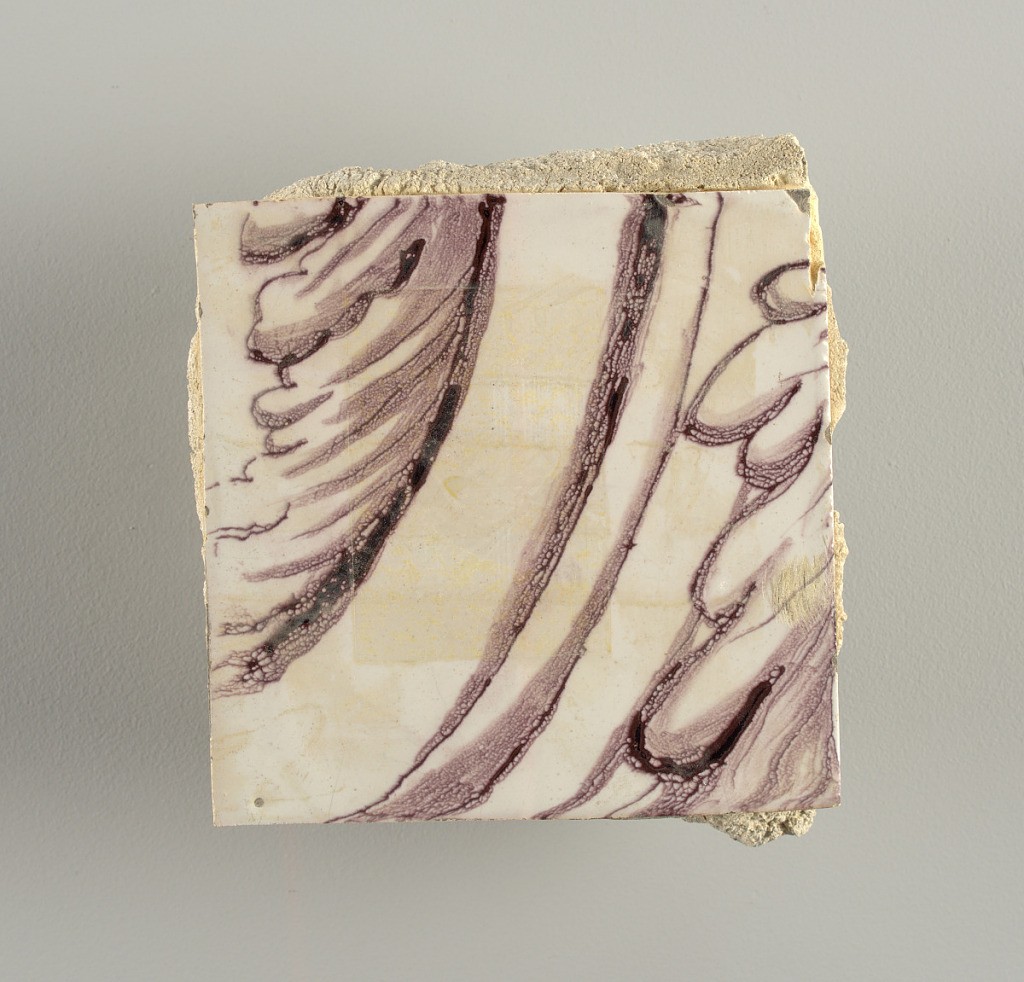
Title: Tile wall facing
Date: ca. 1725
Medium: Tin-glazed earthenware, underglaze
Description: Horizontal rectangle.  Thirty tiles wide and twenty-three tiles high with opening for fireplace eleven tiles wide and ten high.  Foliage arabesques disposed about three vertical axes from which are emphazised by urns at center and right, and at left by the figure of a standing woman carrying an infant on her arm and accompanied by two children.